Field crop: maize
Growth stage: 2
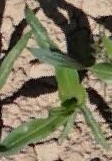
Species: maize